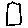
Label: square